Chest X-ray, PA view. Patient: 64 years old, sex M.
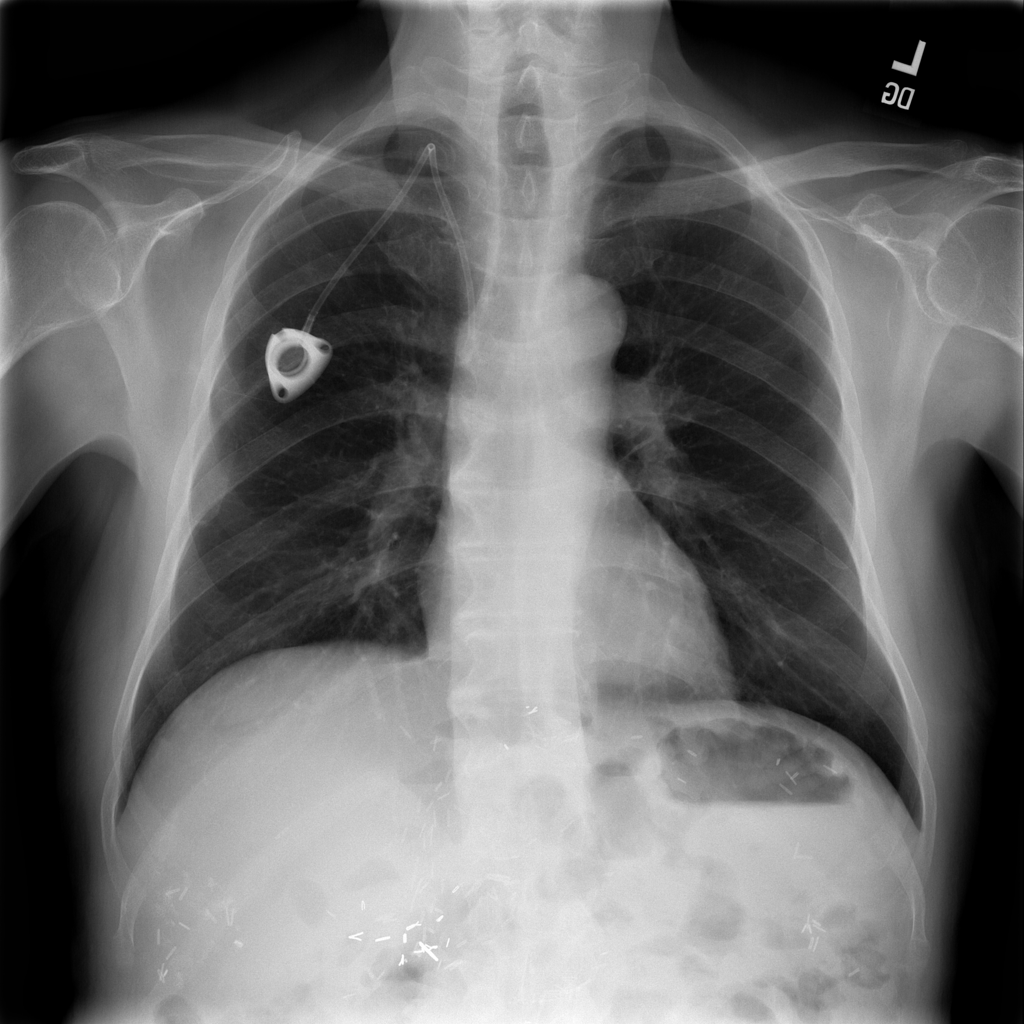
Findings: No Finding